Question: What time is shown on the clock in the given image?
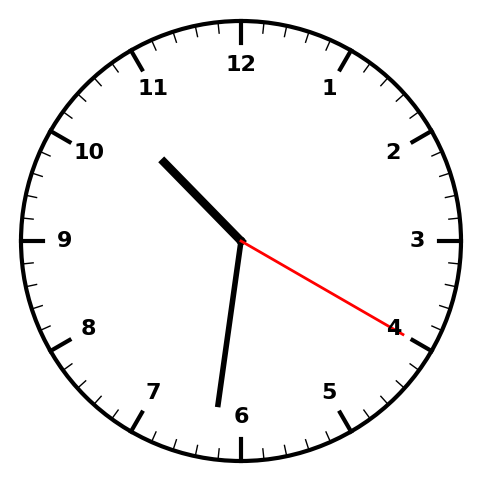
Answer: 10:31:20